Question: how can i customize cardview in such a way (the top left one)?
In my way, if i add 3 corored boxes (blue, gray, white) i always get a thin border on the perimeter of the cardview box.
Any example?
Thanks.

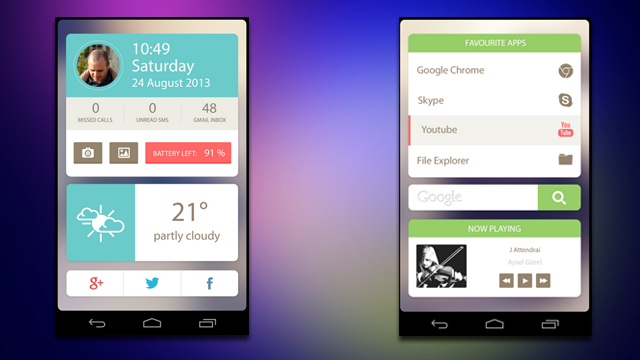
Answer: Did you try with relative layout?
'''
<?xml version="1.0" encoding="utf-8"?>
<FrameLayout xmlns:android="http://schemas.android.com/apk/res/android"
xmlns:app="http://schemas.android.com/apk/res-auto"
android:layout_width="match_parent"
android:layout_height="wrap_content">
<android.support.v7.widget.CardView xmlns:android="http://schemas.android.com/apk/res/android"
xmlns:app="http://schemas.android.com/apk/res-auto"
android:id="@+id/card_view"
android:layout_width="match_parent"
android:layout_height="230dp"
android:layout_marginBottom="@dimen/cardMarginVertical"
android:layout_marginLeft="@dimen/cardMarginHorizontal"
android:layout_marginRight="@dimen/cardMarginHorizontal"
android:layout_marginTop="@dimen/cardMarginVertical"
app:cardCornerRadius="2dp"
app:cardElevation="2dp"
app:cardPreventCornerOverlap="false"
app:contentPadding="0dp">
<RelativeLayout
android:layout_width="match_parent"
android:layout_height="match_parent">
<LinearLayout
android:layout_width="wrap_content"
android:layout_height="wrap_content"
android:orientation="horizontal">
<!--Circle image View-->
<de.hdodenhof.circleimageview.CircleImageView
android:layout_width="50dp"
android:layout_height="50dp"
android:layout_marginLeft="270dp"
android:layout_marginTop="220dp"
android:id="@+id/circleViewDiscount"
android:src="@drawable/border_white"/>
<TextView
android:layout_width="wrap_content"
android:layout_height="wrap_content"
android:text="10.19
Saturday
30th August 2015"
android:textSize="23dp"
android:textColor="#08ec38"
android:id="@+id/textViewPirceTag"/>
</LinearLayout>
<LinearLayout
android:layout_width="wrap_content"
android:layout_height="wrap_content"
android:margin_Top="50dp" <!--Style the height-->
android:orientation="horizontal">
<!--Add element here-->
</LinearLayout>
</RelativeLayout>
</android.support.v7.widget.CardView>
</FrameLayout>
'''